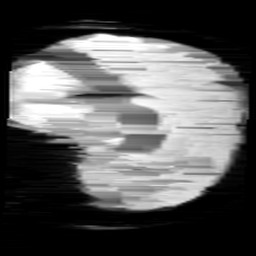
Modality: minIP
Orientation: sagittal
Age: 9
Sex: male
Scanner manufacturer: siemens
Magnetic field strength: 3 T
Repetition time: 0.027 s
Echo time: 0.02 s